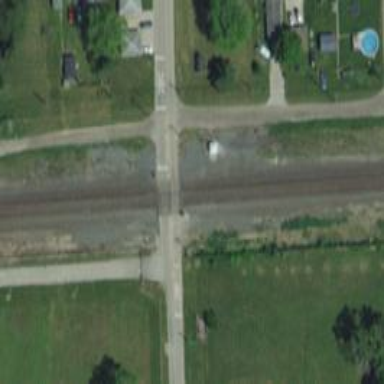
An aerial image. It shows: Railway level crossing.